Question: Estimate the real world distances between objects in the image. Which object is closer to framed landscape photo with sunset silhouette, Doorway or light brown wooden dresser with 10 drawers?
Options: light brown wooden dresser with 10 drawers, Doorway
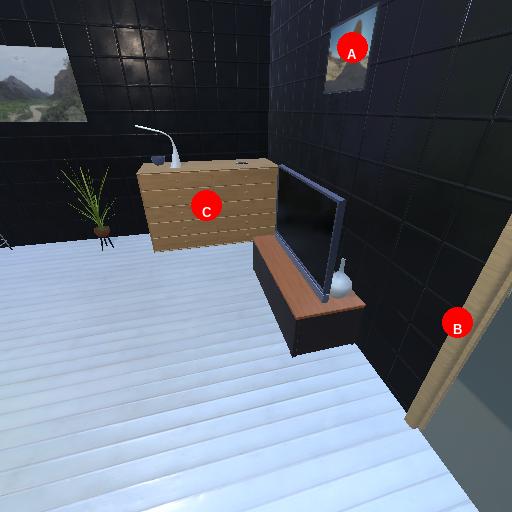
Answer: light brown wooden dresser with 10 drawers